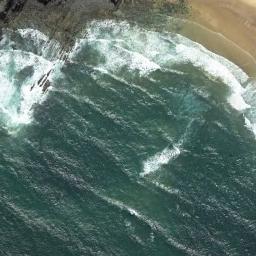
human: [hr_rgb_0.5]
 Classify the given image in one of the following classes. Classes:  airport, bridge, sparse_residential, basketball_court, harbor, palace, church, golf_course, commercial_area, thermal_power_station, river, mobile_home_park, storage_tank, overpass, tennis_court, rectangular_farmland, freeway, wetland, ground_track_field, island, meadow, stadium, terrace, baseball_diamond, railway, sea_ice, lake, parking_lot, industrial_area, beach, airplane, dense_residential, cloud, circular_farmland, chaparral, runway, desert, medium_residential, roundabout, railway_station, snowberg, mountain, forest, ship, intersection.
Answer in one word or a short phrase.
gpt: beach